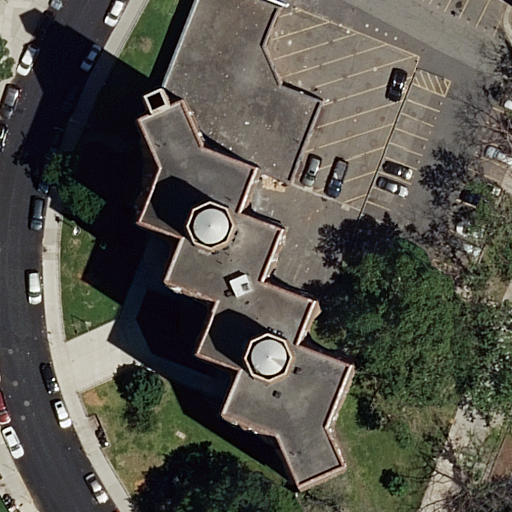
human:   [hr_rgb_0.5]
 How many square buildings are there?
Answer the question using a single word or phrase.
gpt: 0

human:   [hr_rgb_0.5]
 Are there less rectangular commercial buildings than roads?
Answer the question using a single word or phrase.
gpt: yes

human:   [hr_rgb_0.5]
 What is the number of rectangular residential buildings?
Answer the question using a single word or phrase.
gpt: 1

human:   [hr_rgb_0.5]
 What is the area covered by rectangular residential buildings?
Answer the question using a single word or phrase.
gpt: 22m2

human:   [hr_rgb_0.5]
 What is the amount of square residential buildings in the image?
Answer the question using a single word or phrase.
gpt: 0

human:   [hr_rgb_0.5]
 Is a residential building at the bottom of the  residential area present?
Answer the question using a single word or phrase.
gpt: yes

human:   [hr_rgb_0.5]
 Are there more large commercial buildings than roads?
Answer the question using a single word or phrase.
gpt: no

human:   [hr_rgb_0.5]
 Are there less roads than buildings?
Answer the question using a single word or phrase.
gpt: no

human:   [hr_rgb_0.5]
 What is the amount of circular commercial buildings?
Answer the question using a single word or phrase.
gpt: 0

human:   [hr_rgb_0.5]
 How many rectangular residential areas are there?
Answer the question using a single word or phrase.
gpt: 1

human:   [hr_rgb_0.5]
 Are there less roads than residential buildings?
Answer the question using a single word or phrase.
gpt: no

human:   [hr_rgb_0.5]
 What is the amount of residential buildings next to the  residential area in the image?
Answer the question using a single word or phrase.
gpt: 2

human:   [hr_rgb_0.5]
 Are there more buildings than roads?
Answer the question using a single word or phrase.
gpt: no

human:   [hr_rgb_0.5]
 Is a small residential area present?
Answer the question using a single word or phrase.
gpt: no

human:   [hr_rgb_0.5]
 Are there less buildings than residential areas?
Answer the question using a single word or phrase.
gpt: no

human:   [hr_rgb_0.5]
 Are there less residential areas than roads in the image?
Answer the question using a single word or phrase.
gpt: yes

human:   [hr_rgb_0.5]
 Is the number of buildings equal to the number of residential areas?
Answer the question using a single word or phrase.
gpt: no

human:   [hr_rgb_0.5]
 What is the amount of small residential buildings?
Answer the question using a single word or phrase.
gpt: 1

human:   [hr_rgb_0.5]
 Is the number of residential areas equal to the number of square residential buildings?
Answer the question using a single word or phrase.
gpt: no

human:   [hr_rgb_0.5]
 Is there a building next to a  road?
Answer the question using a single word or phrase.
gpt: yes

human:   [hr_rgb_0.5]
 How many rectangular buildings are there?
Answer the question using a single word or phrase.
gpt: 1

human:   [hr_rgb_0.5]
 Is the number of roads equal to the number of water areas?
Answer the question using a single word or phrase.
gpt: no

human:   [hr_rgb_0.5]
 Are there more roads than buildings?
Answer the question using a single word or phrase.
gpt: yes

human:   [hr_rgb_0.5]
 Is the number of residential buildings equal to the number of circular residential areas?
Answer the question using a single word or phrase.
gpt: no

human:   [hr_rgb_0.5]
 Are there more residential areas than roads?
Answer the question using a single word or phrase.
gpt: no

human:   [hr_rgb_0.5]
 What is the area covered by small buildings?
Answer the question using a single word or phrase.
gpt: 22m2

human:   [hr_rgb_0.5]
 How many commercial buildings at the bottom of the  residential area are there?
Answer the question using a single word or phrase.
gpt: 0

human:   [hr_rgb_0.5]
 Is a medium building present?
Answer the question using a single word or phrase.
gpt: no

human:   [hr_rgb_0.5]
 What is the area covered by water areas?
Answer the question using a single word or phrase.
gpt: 0m2

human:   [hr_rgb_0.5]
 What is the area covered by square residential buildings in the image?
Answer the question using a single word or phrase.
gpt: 0m2

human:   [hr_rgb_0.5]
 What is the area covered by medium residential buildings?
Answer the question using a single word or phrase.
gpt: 0m2

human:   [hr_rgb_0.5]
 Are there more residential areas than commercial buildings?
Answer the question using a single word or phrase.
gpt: yes

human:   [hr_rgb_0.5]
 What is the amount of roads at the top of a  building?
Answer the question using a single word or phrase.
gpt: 3

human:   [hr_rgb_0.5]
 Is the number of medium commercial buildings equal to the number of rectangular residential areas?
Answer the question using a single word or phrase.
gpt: no

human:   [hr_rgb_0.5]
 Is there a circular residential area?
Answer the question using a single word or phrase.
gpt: no

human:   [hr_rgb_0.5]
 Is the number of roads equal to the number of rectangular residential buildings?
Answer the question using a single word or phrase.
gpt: no